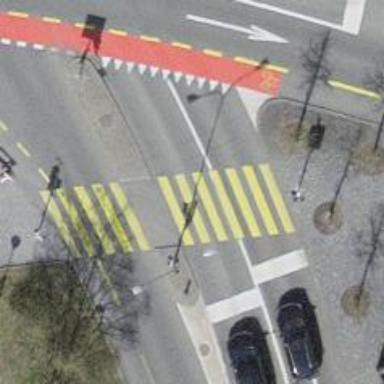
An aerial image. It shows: Crossing with traffic signals and pedestrian island.